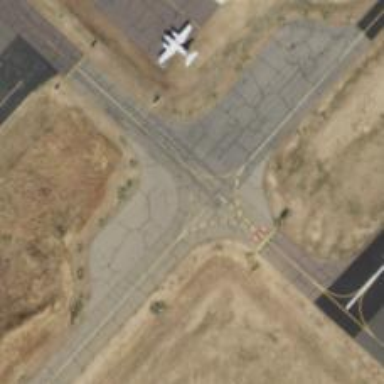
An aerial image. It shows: View of taxiway at the airport.